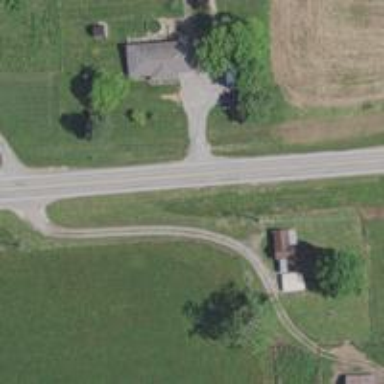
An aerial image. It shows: Driveway leading to service road.